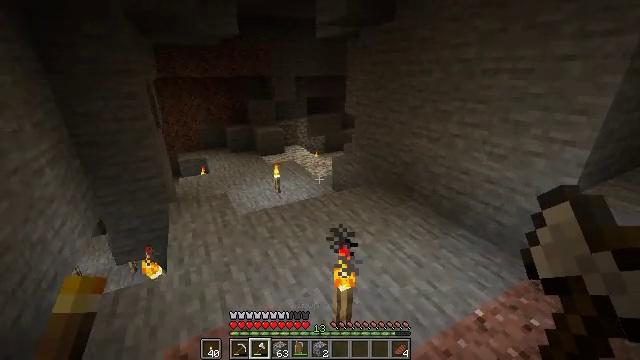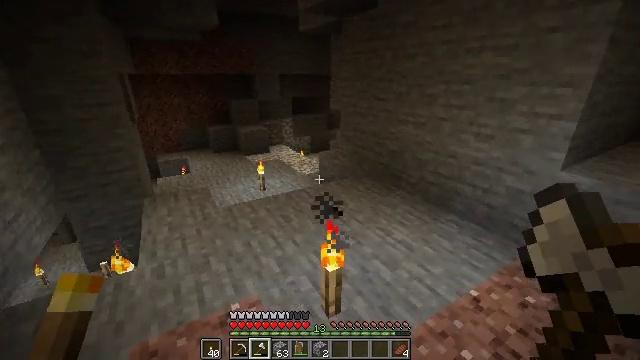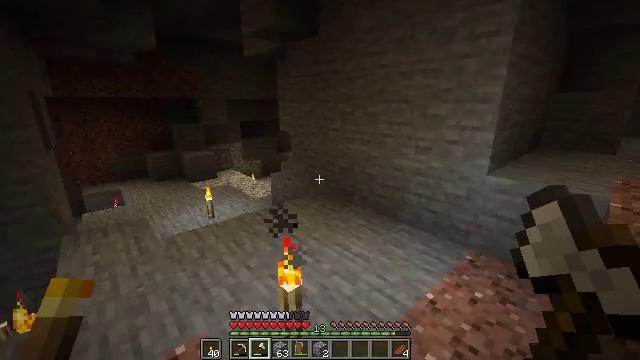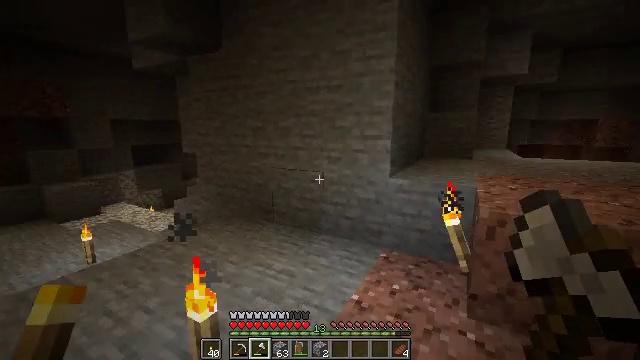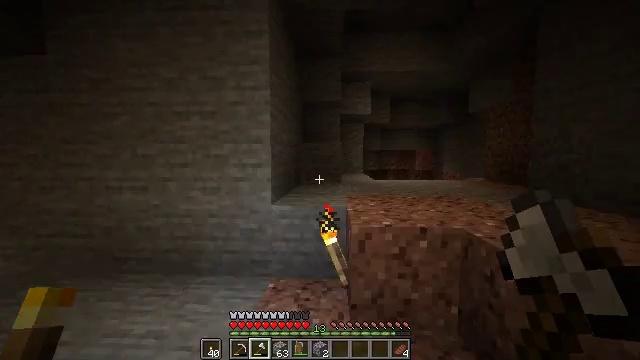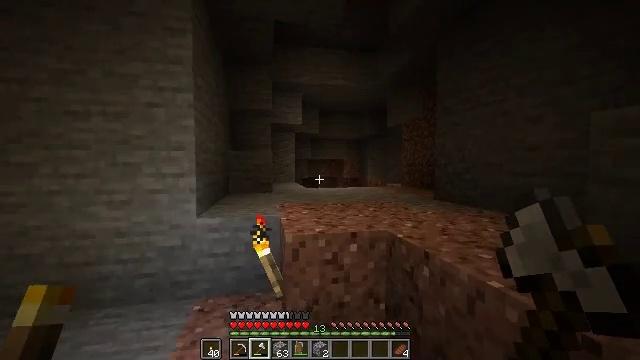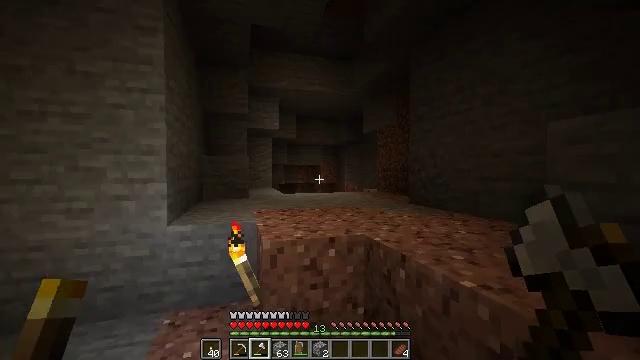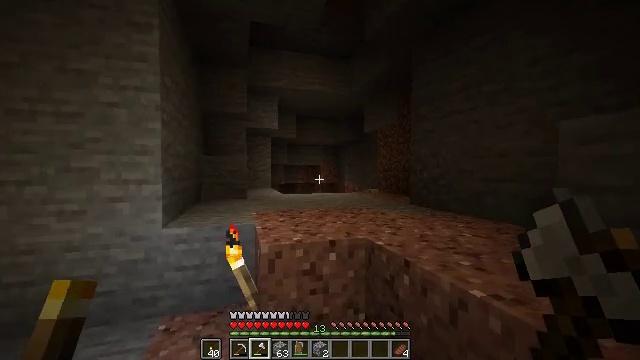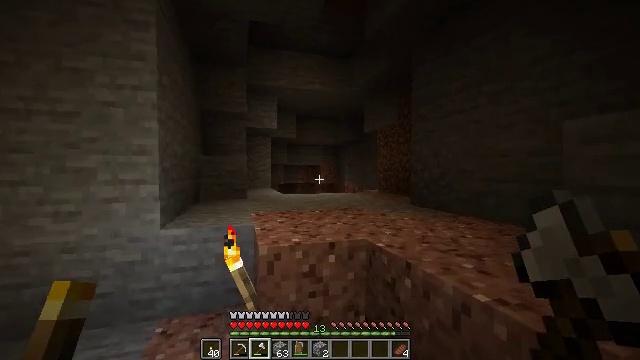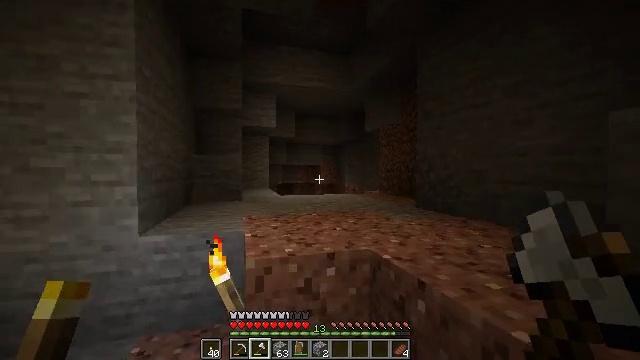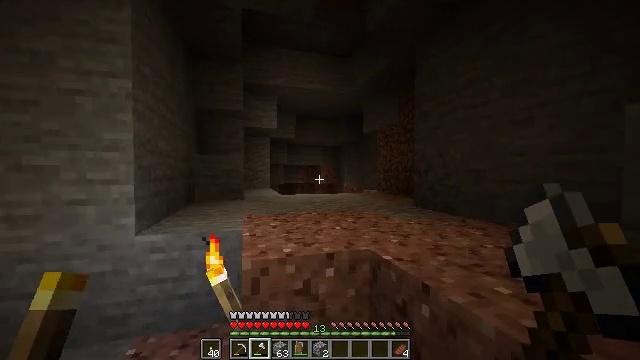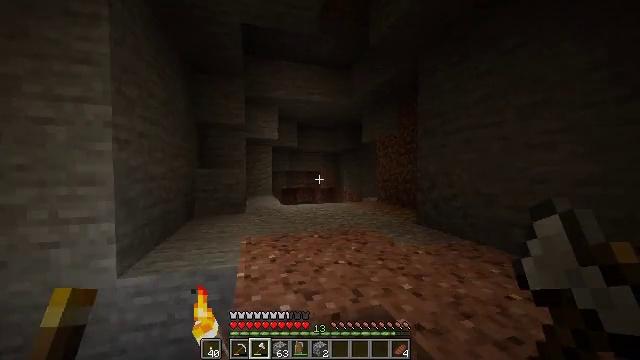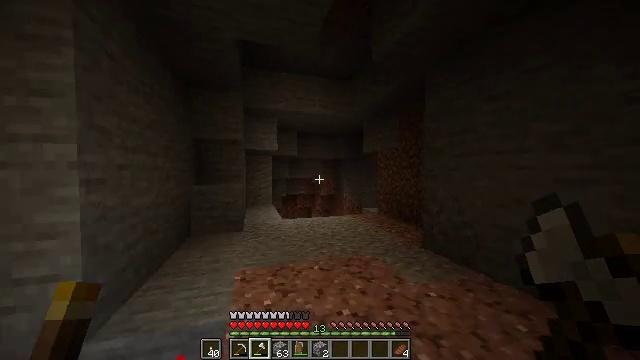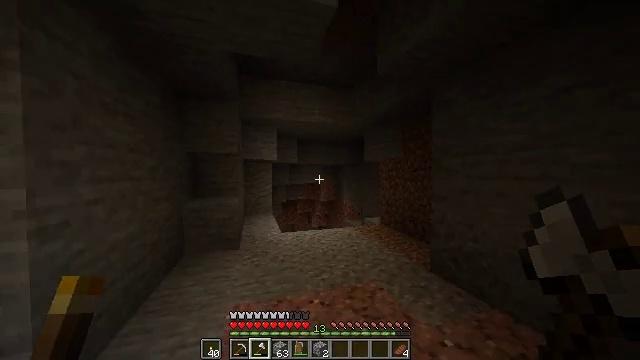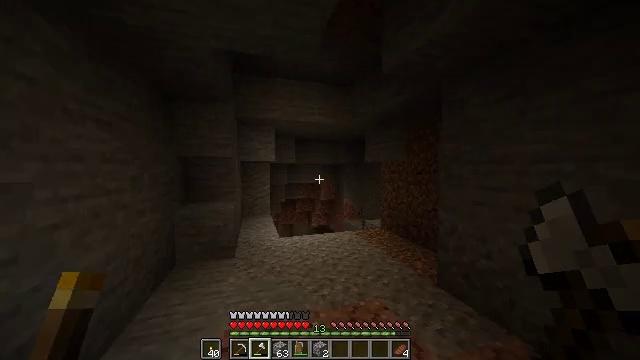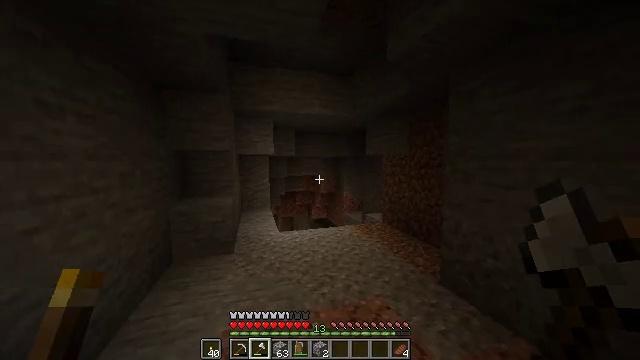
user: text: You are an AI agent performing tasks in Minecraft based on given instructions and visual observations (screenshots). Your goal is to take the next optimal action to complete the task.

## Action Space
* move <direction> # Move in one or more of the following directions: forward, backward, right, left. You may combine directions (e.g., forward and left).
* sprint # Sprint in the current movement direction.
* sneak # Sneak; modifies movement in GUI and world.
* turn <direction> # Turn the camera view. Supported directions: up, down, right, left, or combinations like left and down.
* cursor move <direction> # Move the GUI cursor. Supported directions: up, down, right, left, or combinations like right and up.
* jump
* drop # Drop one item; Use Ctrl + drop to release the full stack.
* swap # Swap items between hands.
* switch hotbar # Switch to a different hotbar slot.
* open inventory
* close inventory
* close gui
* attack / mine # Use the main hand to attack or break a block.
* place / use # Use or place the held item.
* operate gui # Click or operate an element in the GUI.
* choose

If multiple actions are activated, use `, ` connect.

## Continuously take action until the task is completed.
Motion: motion action
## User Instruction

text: Kill flying mobs.
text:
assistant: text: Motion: turn right and up
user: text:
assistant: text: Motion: turn right and up
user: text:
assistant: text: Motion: turn right and up
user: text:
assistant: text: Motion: turn right and up
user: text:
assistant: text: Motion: turn right and up
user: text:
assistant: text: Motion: turn right and up
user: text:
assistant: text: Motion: move forward
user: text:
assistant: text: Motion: move forward
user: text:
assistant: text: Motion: move forward, sprint
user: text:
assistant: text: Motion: move forward, sprint
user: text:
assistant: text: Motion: move forward, sprint, jump
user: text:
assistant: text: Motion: move forward, sprint, jump
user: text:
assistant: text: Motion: move forward, sprint, jump
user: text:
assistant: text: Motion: move forward, sprint, turn down, jump
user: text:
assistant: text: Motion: move forward, sprint, turn down, jump
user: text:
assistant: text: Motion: move forward, sprint, turn down, jump
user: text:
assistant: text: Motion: move forward, sprint
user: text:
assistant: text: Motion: move forward, sprint
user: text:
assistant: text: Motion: move forward, sprint
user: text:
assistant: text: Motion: move forward, sprint, turn down
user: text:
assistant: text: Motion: move forward, sprint, turn down, jump
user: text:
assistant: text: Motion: move forward, sprint, turn down, jump
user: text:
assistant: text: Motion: move forward, sprint, turn down, jump
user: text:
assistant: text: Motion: move forward, sprint, turn down
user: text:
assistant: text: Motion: move forward, sprint, turn down
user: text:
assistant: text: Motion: move forward, turn down
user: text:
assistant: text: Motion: turn down
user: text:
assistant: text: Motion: no_op
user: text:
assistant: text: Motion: no_op
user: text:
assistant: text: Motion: no_op